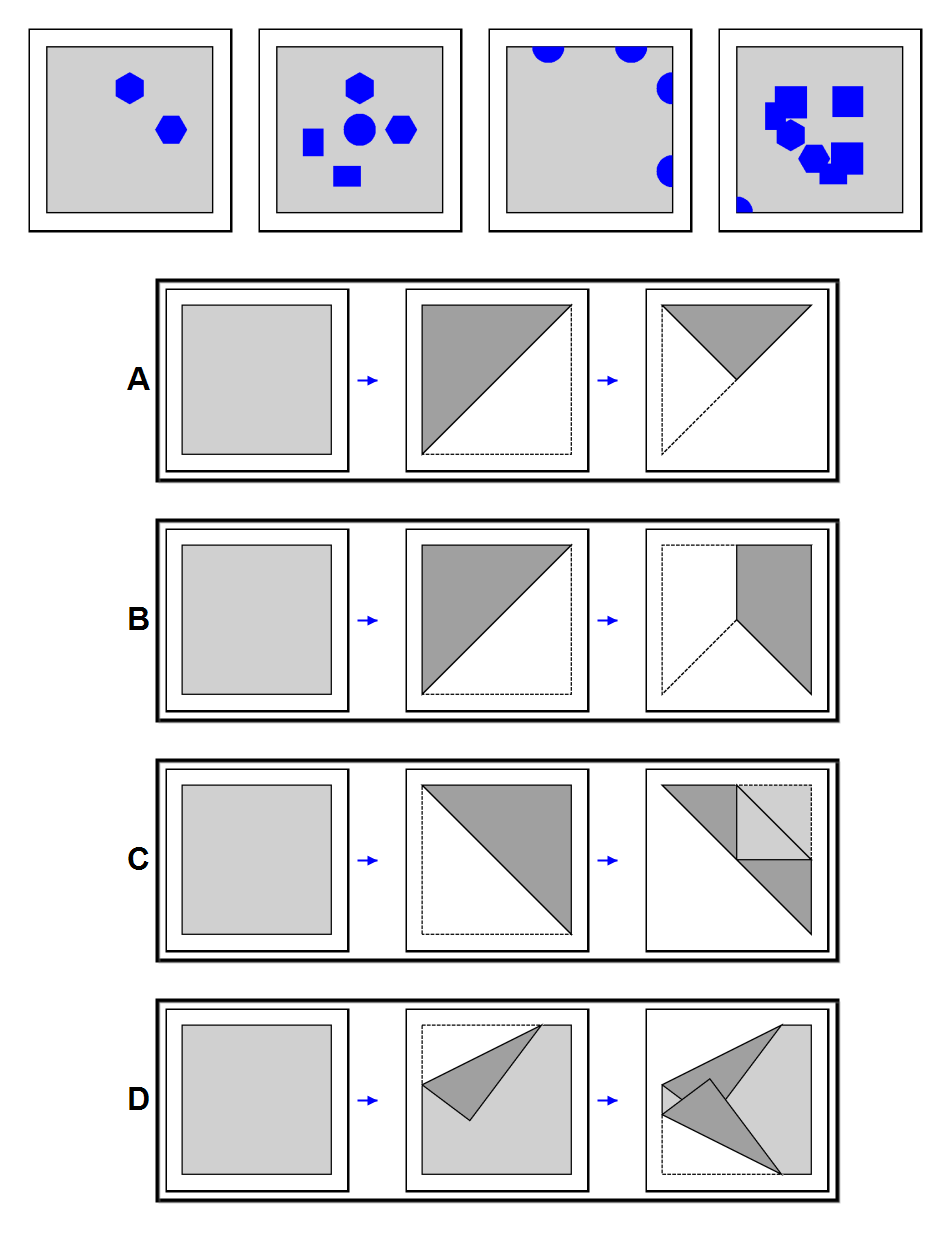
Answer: B